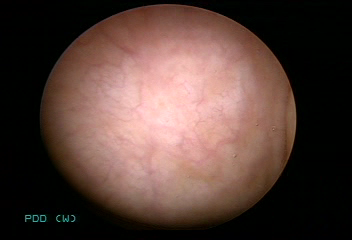
Modality: WLC
Class: Normal mucosa
Bladder cancer association: No